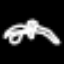
Label: frog